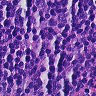
Metastatic tissue present: no